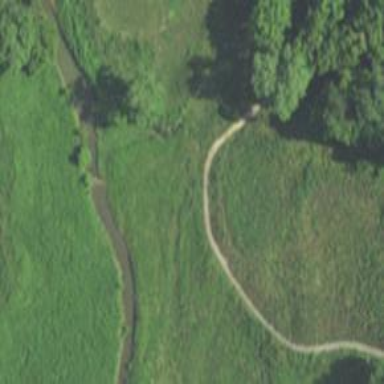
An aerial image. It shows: Path used for both walking and golf.